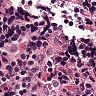
Metastatic tissue present: no